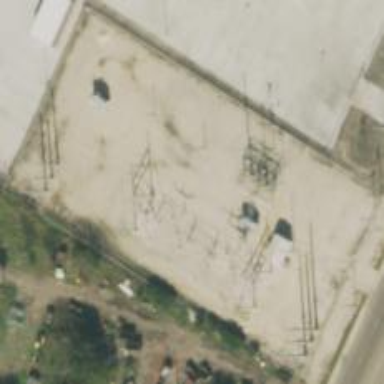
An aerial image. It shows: Distribution substation surrounded by fence.